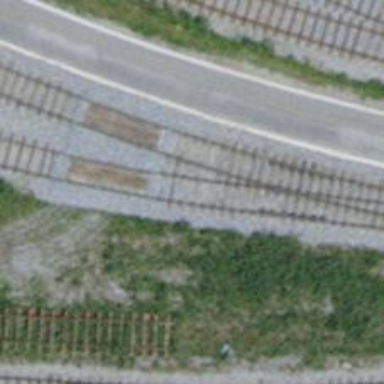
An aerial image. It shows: Single-track railway spur.